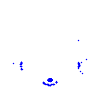
Particle: electron